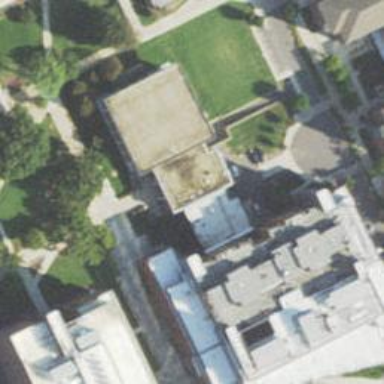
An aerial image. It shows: Library building.